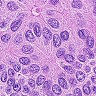
Metastatic tissue present: yes